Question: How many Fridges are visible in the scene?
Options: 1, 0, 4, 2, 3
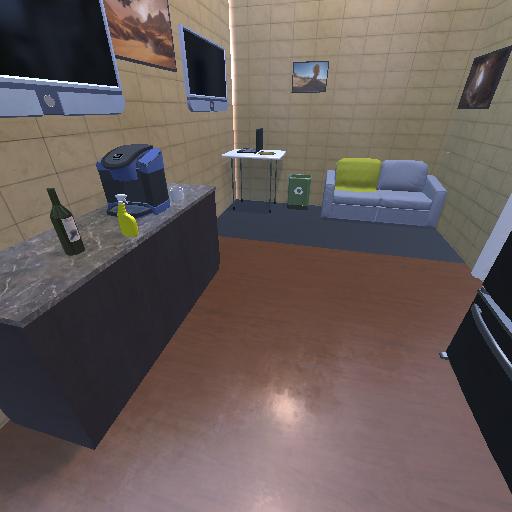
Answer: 1